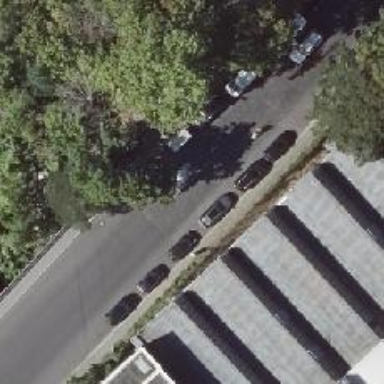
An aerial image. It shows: Residential road with separate sidewalk. There is parking lane on the right side.